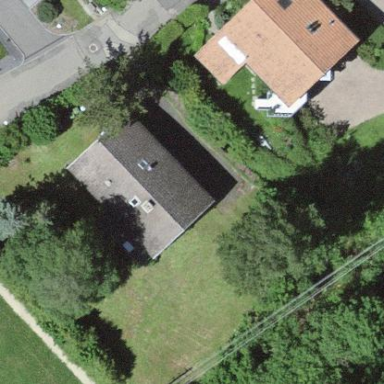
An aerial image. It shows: Residential building.